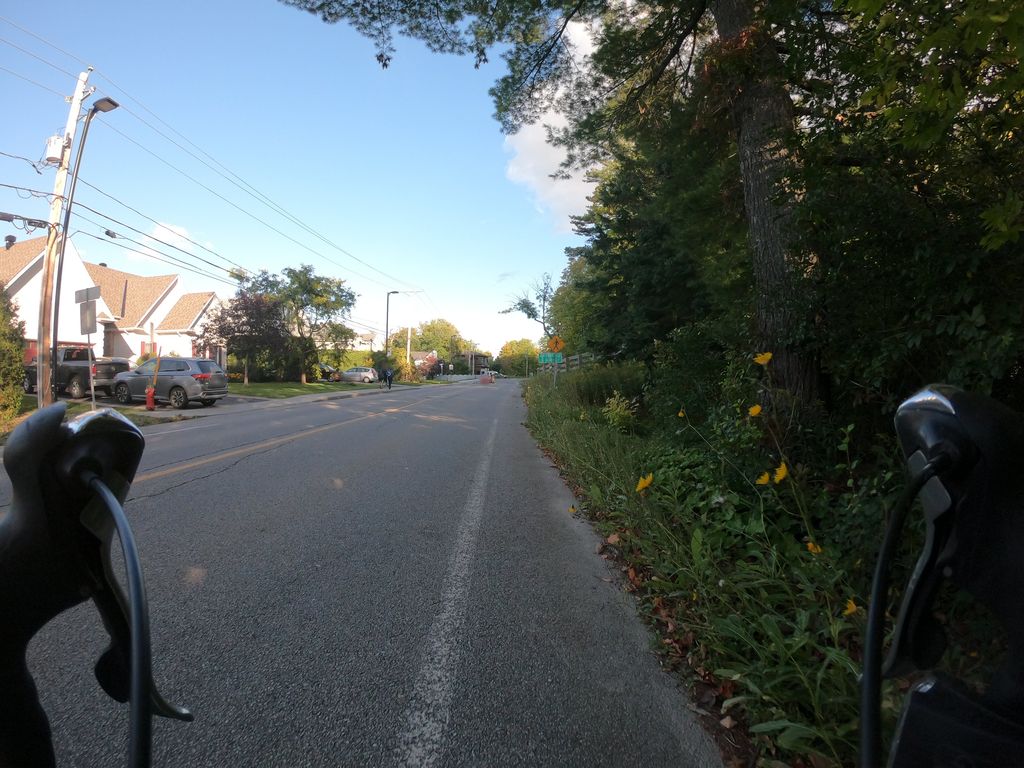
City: ottawa-gatineau